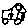
Label: car